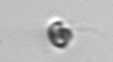
Label: flagellate